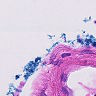
Metastatic tissue present: no